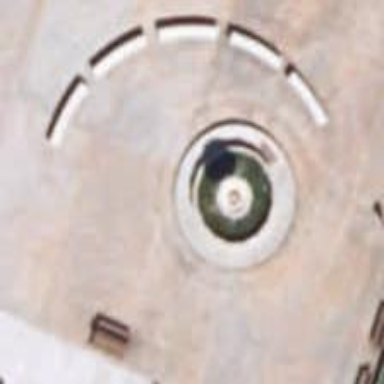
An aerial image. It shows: Fountain.